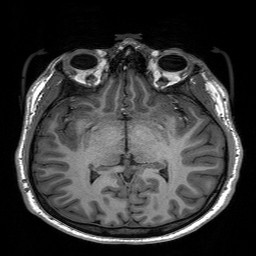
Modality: T1w
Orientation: coronal
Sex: male
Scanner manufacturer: siemens
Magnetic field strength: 3 T
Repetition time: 2.3 s
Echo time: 0.00197 s